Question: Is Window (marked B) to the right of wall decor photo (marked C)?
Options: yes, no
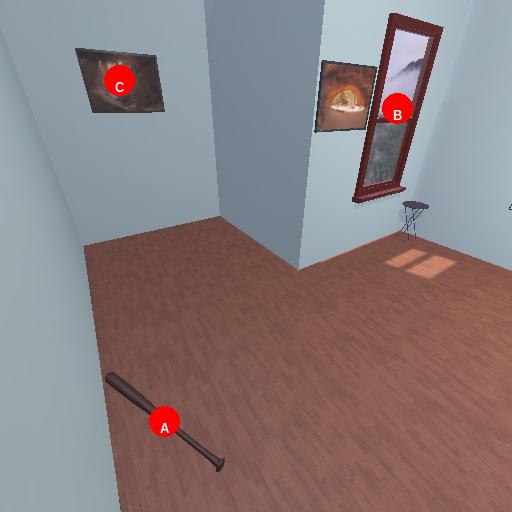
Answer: yes